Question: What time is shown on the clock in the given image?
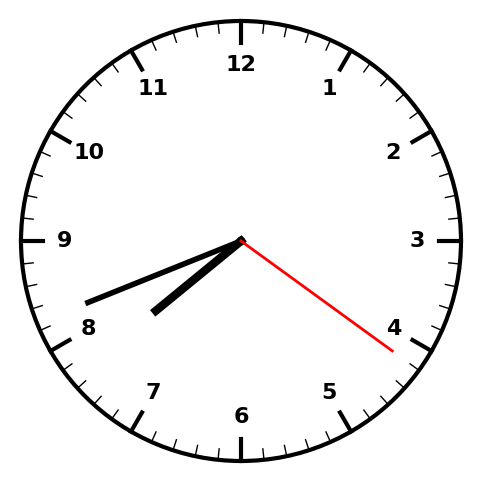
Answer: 07:41:21